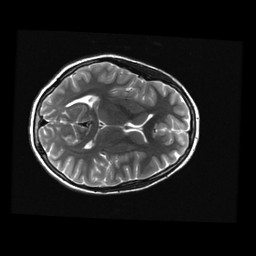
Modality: T2w
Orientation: axial
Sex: female
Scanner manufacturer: ge
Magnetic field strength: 3 T
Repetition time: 5 s
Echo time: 0.1007 s